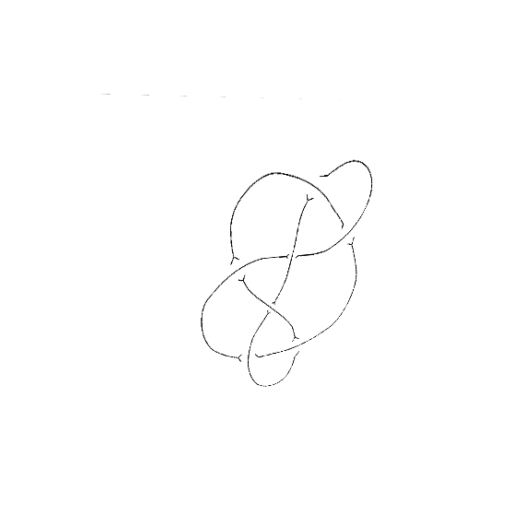
Crossing number: 7